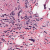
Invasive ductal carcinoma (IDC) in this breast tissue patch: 1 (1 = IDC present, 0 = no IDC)